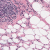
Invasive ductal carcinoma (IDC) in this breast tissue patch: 0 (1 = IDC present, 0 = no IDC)